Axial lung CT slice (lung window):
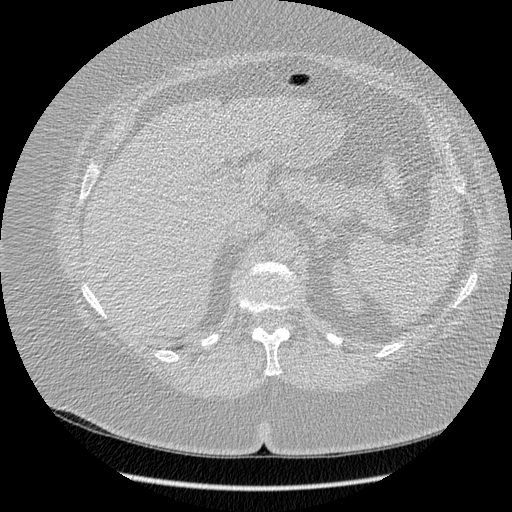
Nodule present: no